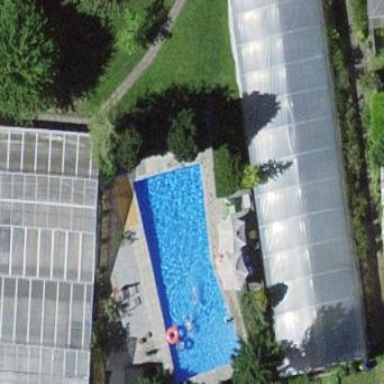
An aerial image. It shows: Swimming pool located in leisure land.